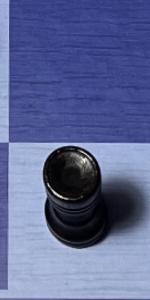
Label: Rook_Black